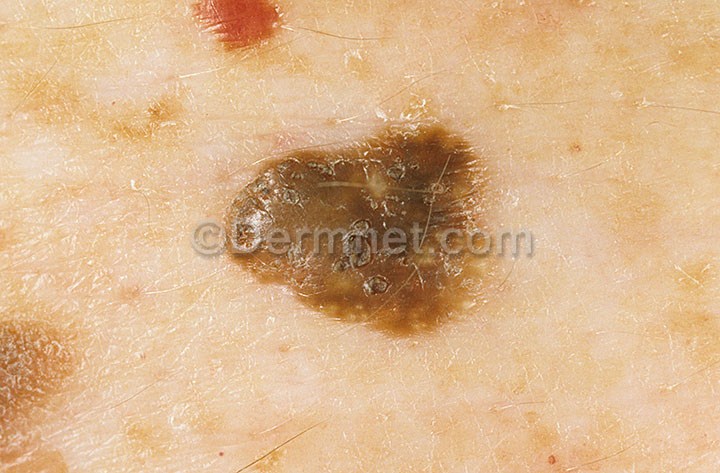
Disease: Seborrheic Keratoses and other Benign Tumors